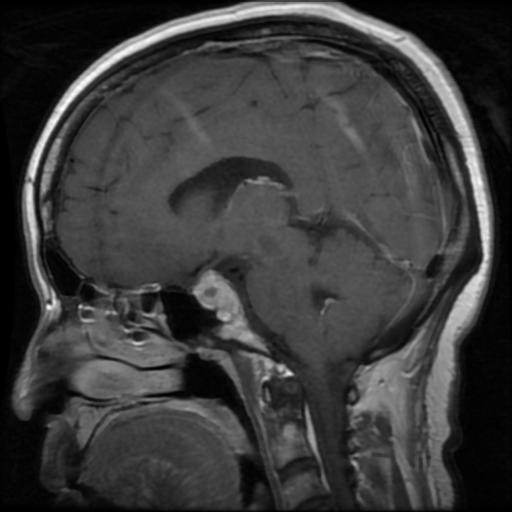
Label: pituitary